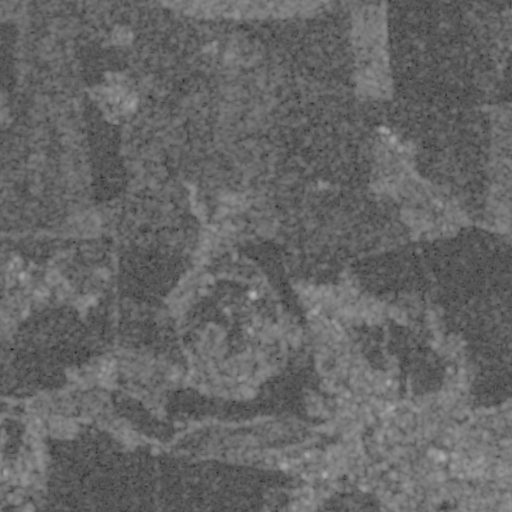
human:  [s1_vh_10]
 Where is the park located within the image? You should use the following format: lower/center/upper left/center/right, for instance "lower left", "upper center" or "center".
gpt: The park is located in the lower right of the image.
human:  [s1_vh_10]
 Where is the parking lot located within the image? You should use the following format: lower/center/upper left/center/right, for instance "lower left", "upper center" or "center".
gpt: The parking lot is located in the lower right of the image.
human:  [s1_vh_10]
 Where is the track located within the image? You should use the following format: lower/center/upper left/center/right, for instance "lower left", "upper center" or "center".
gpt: The track is located in the lower right of the image.
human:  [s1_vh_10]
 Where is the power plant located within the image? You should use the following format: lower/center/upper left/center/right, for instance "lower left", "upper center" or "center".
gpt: There is no power plant in the image.

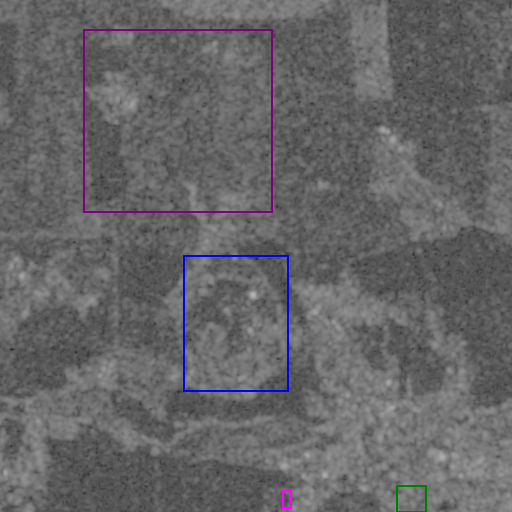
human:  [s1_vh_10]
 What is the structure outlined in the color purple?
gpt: The structure outlined in purple is a crop field.
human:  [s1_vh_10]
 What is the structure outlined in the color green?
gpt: The structure outlined in green is a park.
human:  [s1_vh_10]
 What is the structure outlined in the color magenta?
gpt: The structure outlined in magenta is a parking lot.
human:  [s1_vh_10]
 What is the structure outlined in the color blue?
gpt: The structure outlined in blue is a quarry.
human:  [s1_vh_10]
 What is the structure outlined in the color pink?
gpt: There is no pink outline.